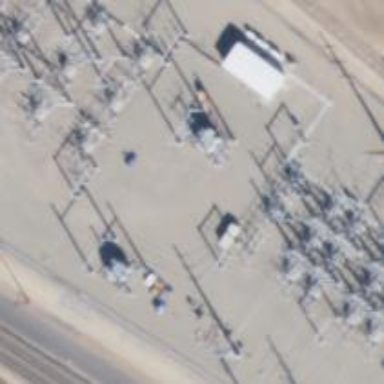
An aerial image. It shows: Switch used for power control.